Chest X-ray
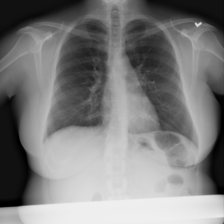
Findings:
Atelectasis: negative
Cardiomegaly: negative
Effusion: negative
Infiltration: positive
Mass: negative
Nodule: negative
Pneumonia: negative
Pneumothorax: negative
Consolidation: negative
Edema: negative
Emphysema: negative
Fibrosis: negative
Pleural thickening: negative
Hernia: negative